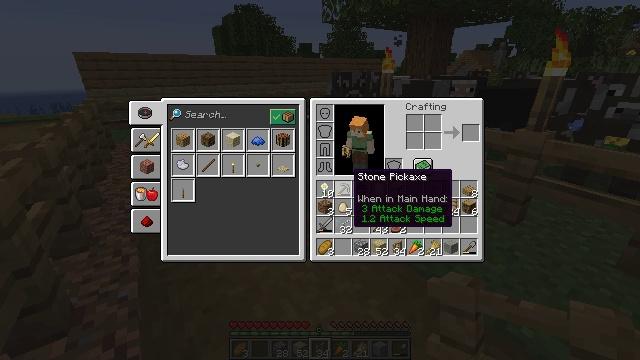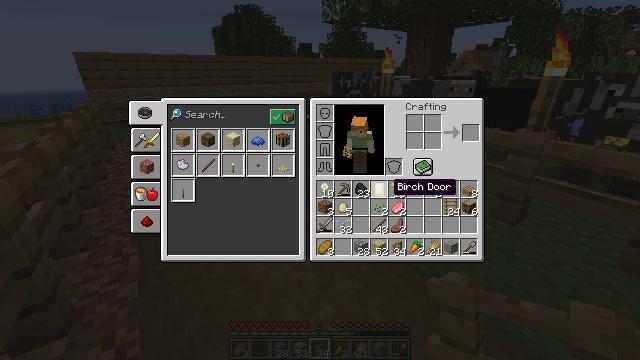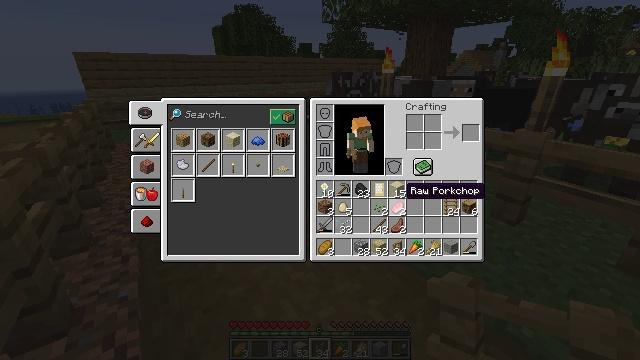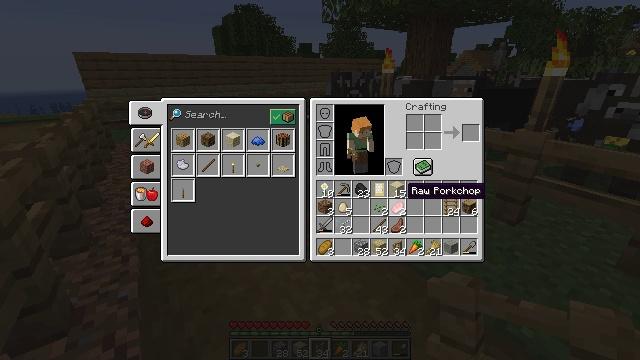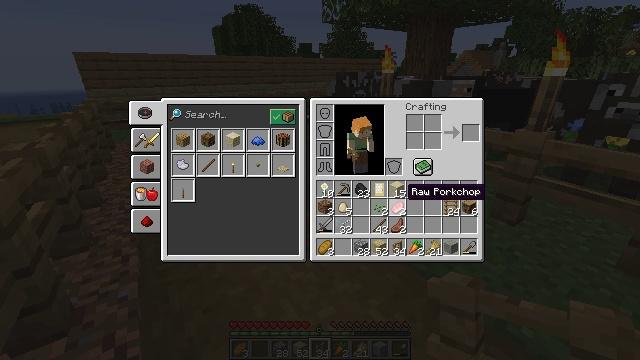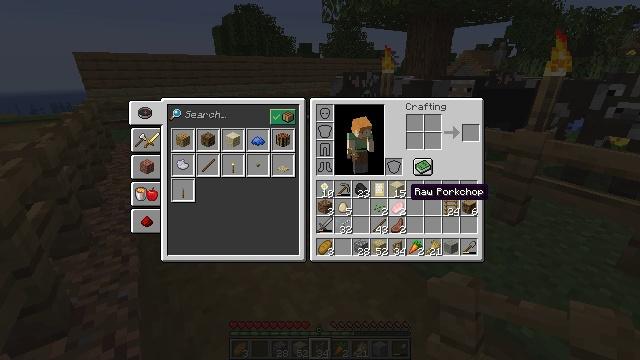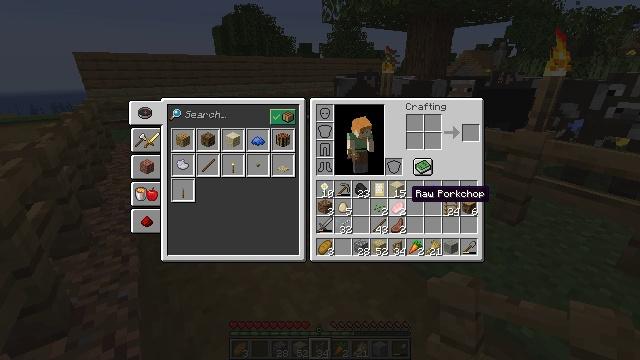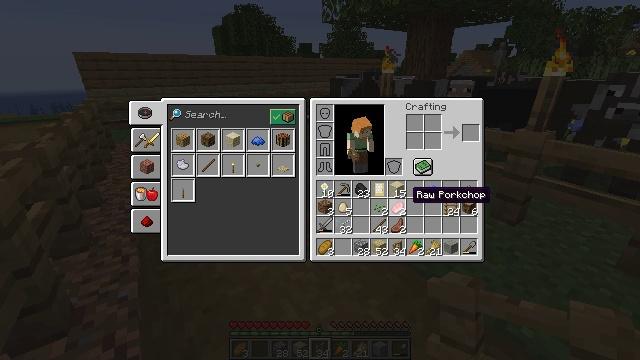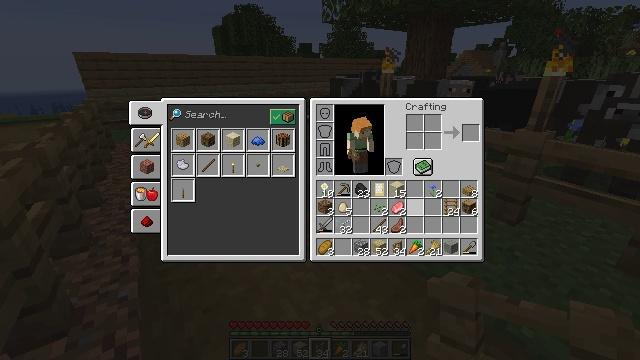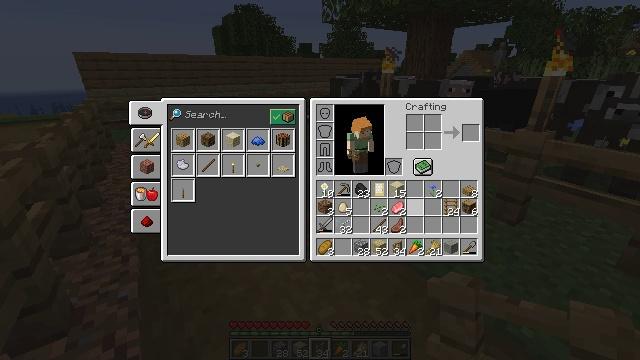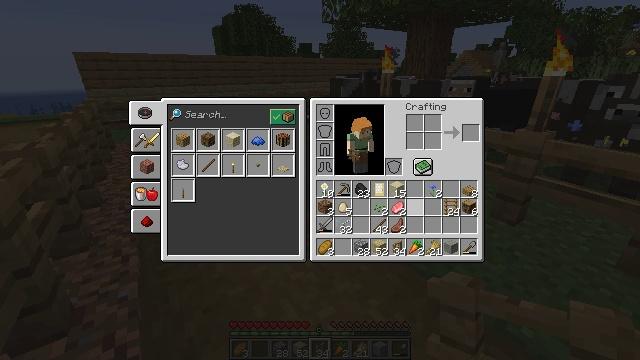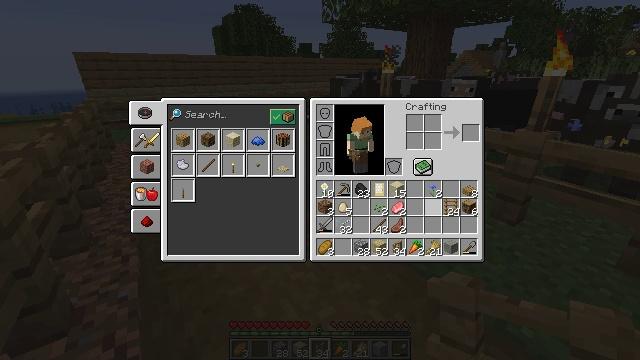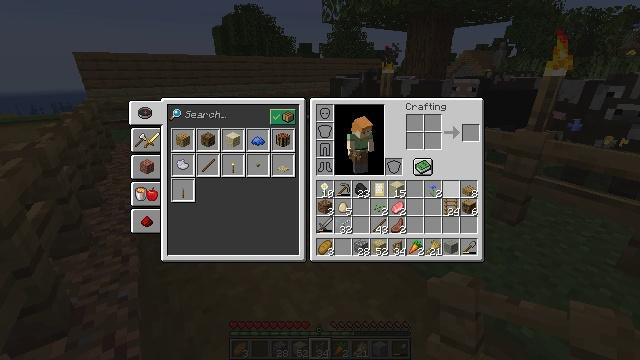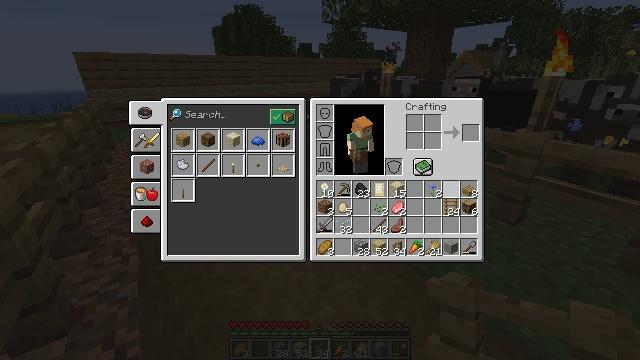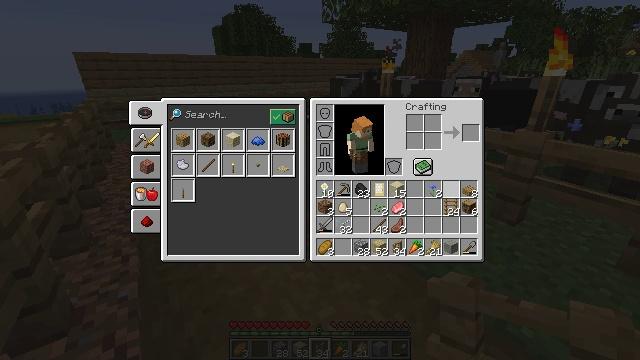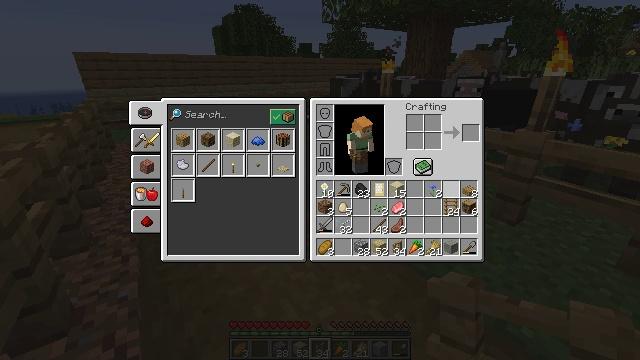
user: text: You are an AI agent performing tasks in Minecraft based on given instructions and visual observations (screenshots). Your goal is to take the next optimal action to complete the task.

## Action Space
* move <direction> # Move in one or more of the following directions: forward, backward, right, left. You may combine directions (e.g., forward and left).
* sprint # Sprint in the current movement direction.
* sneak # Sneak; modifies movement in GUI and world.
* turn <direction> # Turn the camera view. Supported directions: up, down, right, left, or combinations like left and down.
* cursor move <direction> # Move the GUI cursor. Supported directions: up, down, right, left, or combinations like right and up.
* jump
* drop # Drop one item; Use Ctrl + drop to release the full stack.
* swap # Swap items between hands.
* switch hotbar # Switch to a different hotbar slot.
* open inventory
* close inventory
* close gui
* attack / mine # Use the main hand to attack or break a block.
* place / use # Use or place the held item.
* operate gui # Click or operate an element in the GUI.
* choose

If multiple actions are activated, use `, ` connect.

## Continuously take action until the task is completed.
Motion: motion action
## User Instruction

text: Remove the oak fence from its place.
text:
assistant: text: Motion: cursor move right and down
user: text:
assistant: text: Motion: cursor move right
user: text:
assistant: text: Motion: no_op
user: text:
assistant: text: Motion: no_op
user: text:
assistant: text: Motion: no_op
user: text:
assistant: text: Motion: no_op
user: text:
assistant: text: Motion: no_op
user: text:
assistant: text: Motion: no_op
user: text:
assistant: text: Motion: no_op
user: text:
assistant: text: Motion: no_op
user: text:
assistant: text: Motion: cursor move right
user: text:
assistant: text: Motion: cursor move right
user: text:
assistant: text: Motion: no_op
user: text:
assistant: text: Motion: no_op
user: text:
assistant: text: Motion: no_op
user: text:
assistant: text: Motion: no_op
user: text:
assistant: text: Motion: no_op
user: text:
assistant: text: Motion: no_op
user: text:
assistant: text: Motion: no_op
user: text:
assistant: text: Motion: no_op
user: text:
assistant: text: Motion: no_op
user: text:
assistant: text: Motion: no_op
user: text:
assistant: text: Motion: no_op
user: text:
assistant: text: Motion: no_op
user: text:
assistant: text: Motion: no_op
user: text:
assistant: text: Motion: no_op
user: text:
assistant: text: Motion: no_op
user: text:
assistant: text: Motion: cursor move down
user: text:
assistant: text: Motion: no_op
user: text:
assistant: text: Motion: no_op